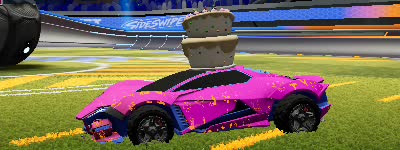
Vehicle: werewolf